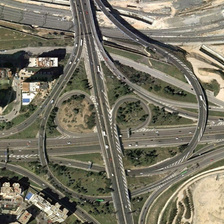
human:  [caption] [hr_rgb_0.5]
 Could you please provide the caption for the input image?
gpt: many green trees and some buildings are near a viaduct .

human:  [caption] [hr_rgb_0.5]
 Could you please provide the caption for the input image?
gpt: many green trees and some buildings are near a viaduct .

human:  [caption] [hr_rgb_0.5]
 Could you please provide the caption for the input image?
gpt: many green trees and some buildings are near a viaduct .

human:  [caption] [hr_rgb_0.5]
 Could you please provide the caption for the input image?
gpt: many green trees and some buildings are near a viaduct .

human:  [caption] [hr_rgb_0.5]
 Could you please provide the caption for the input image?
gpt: many green trees and some buildings are near a viaduct .